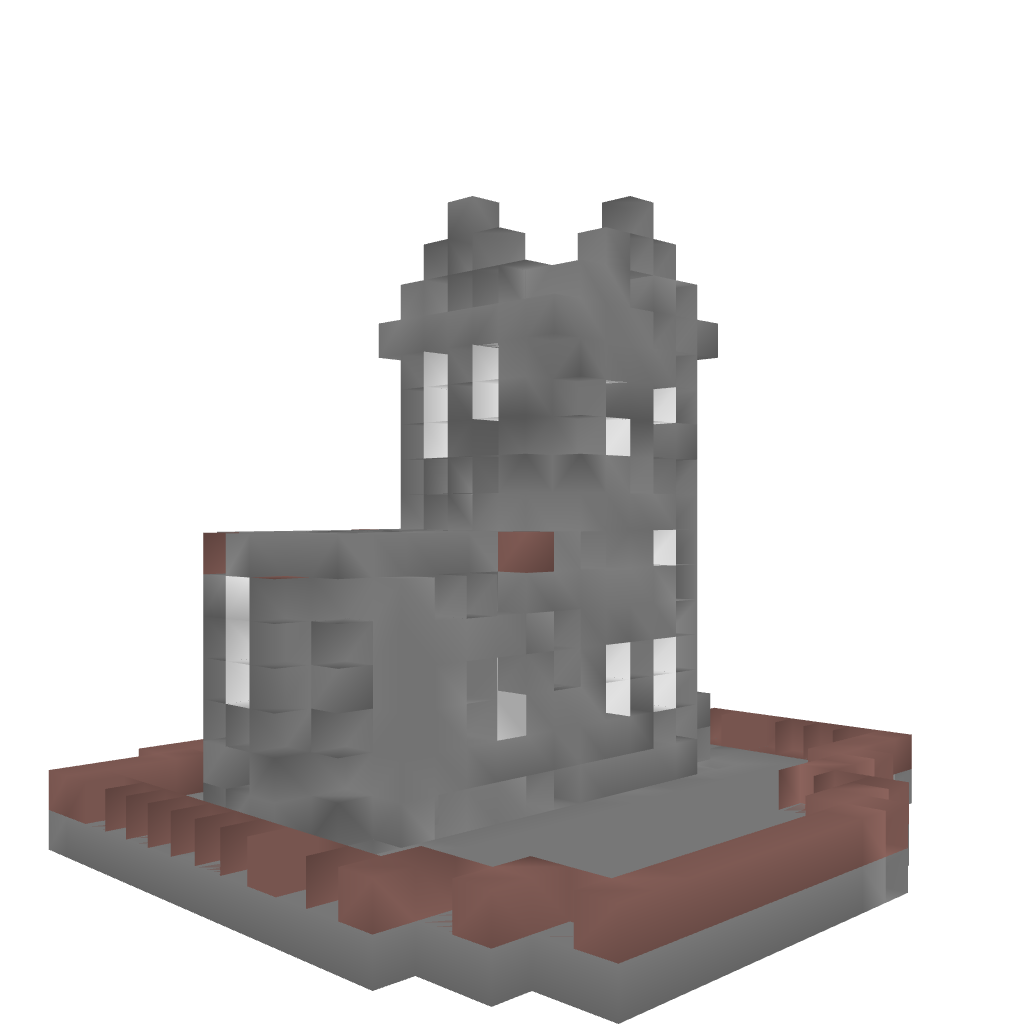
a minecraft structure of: Small chapel high quality